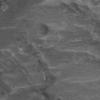
Label: not_dusty